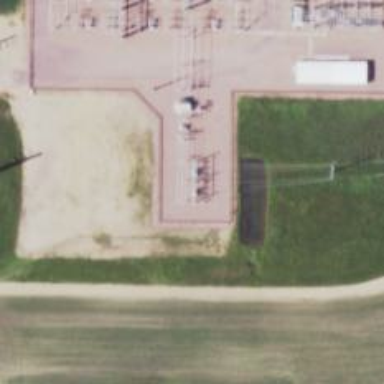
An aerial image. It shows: Switch used for power control.